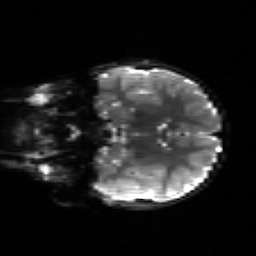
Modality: sbref
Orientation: coronal
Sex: male
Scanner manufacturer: siemens
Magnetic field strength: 3 T
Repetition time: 5 s
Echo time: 0.071 s